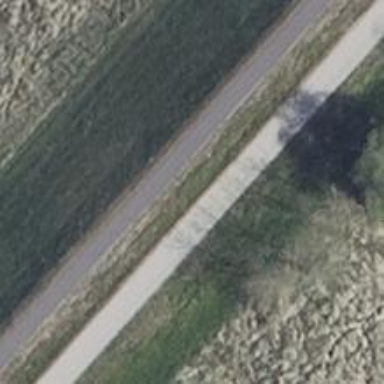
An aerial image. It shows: Asphalt cycleway.